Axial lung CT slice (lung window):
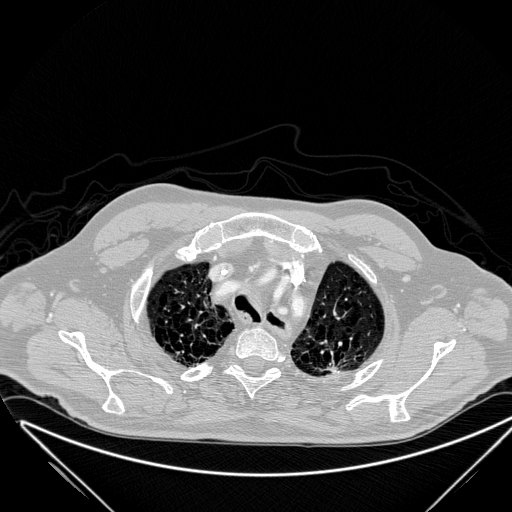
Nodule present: no